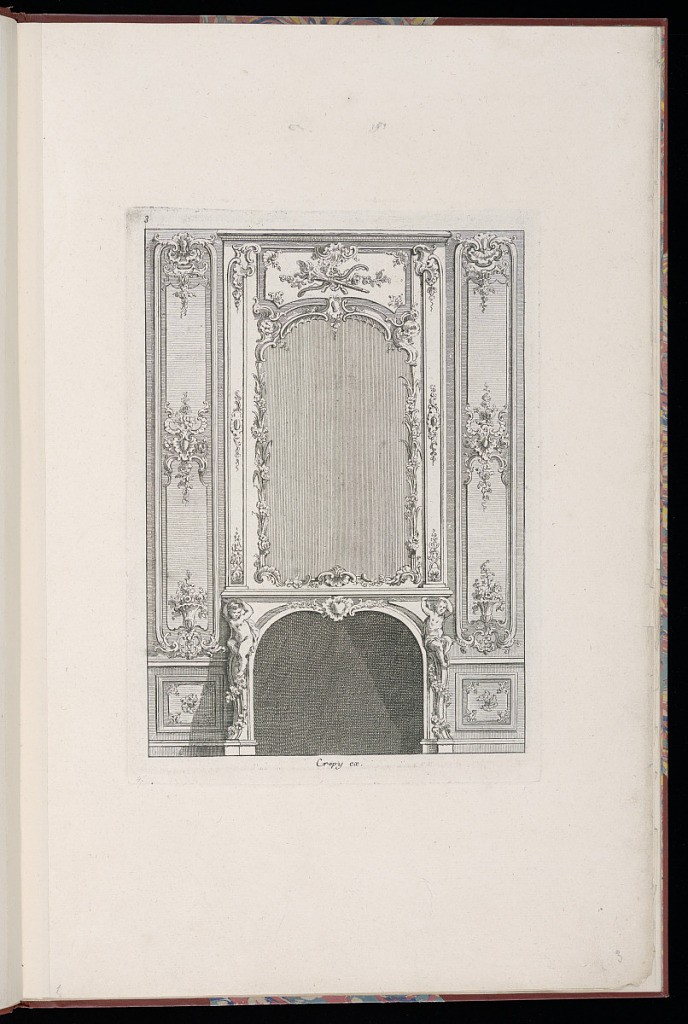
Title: Fireplace (Chimney Piece and Mantel) Design
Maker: Jean Mondon, French, fl. 1736 – 1745
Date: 1749
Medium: Etching and engraving on laid paper
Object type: Print
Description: Design for a chimneypiece, overmantel mirror and boiseries (paneling) decorated with rococo ornament and motifs featuring shells, flowers, vases, cartouches, festoons of flowers, rosettes, c-scrolls, fleurons, leaves, and scrolling leaves (rinceaux). The mantel features two supporting putti, with scrolling festoons of flowers and a central cartouche. The chimney-piece is flanked by two narrow vertical panels, and a dado level. The overmantel mirror is topped with a panel featuring a trophy with a bow and flaming torch. The plate is numbered and signed.